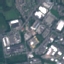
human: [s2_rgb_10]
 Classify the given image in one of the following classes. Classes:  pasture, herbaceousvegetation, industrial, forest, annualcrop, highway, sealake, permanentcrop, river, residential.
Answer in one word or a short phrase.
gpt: Industrial